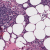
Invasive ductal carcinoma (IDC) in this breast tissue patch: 0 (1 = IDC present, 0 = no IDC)